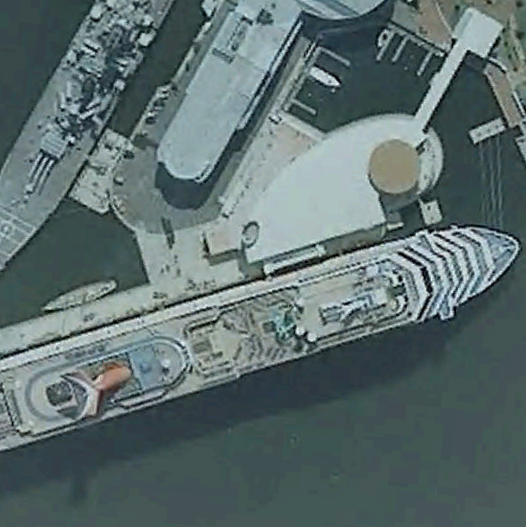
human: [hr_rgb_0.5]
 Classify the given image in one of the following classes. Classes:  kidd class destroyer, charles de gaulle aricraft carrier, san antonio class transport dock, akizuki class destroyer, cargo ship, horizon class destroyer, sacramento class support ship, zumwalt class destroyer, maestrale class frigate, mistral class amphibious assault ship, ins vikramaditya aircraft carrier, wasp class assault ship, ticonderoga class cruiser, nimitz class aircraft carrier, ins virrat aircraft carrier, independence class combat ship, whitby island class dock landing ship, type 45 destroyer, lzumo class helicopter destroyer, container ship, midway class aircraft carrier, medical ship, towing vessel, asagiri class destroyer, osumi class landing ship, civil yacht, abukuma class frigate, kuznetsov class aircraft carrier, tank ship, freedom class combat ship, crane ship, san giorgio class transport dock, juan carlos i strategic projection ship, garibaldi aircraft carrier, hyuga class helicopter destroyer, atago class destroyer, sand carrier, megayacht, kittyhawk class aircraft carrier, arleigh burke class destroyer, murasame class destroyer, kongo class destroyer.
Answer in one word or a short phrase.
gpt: Megayacht